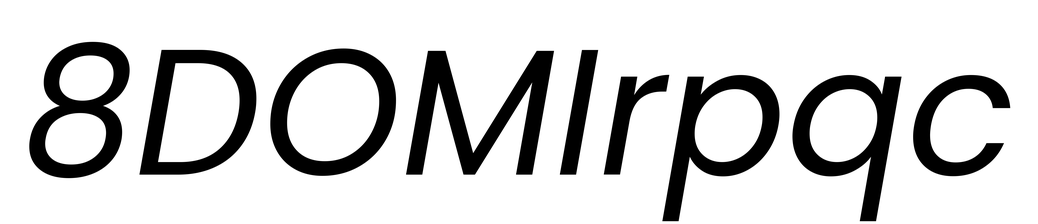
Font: Poppins-Italic